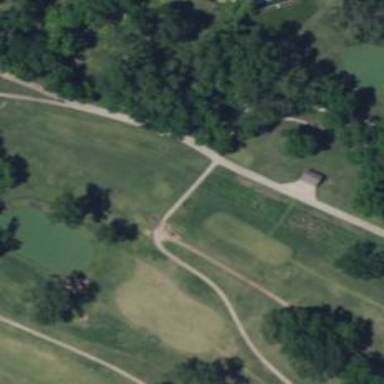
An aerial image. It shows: Footway that doubles as golf path.